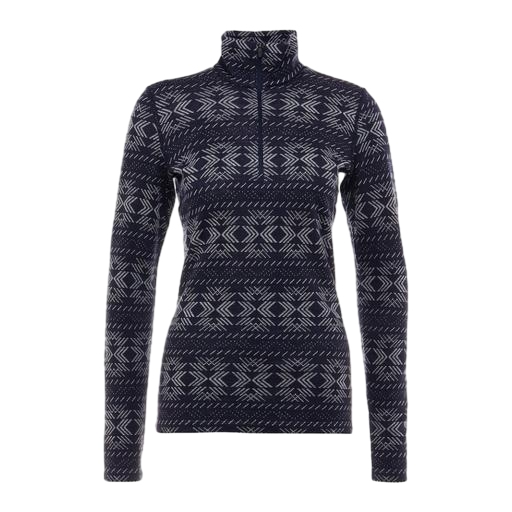
blue women's jacquard, half-zip tee, half-zip thumbhole, white background